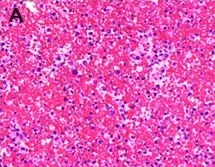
Blood clot aspirates from the left side of the pelvis. Hematoxylin-eosin.
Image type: pathology (h&e)